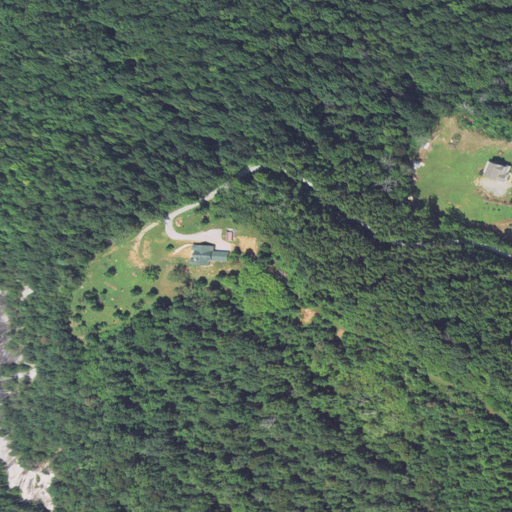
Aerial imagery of mountain in North Carolina named Bald Rock containing deciduous forest, mixed forest, grassland, and pasture